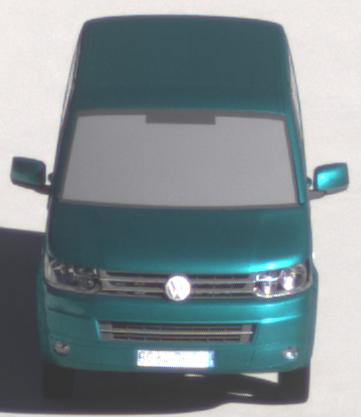
Make: VW Commercial Vehicles (Nutzfahrzeuge)
Model: T5 Multivan 2.0
Detailed model: T5 Multivan
Model produced from: 2009/09
Model produced until: 2013/06
Doors: 4
Color: blue
Road condition: dry road
Daytime: morning or afternoon
Contrast: high contrast